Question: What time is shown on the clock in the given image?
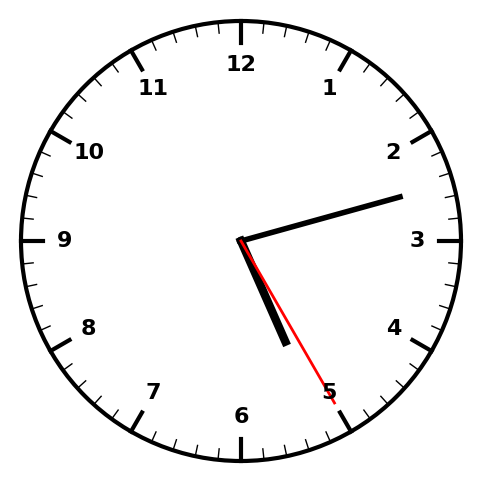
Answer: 05:12:25